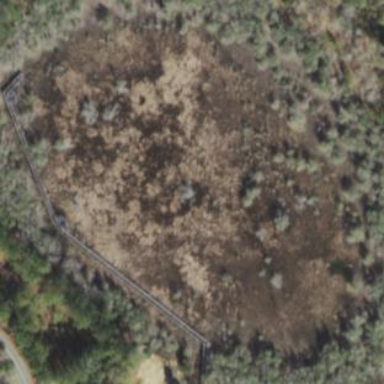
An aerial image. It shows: Marshy wetland area.